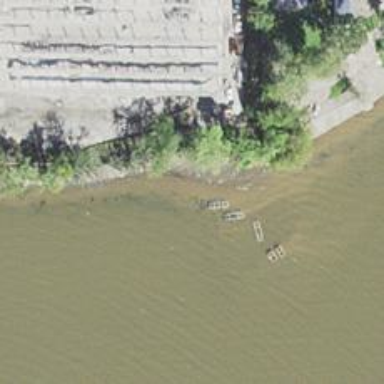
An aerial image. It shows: Ruined pier structure.